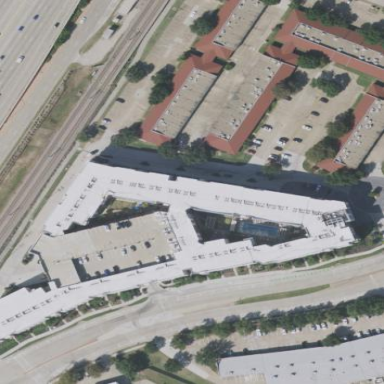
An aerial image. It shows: Commercial building.